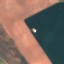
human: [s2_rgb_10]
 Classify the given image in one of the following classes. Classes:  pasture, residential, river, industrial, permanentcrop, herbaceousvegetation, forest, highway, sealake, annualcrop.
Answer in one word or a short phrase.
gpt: AnnualCrop